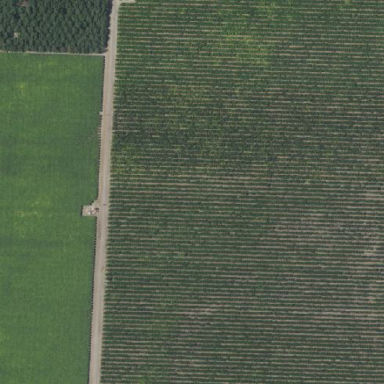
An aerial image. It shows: Orchard filled with nectarine trees.